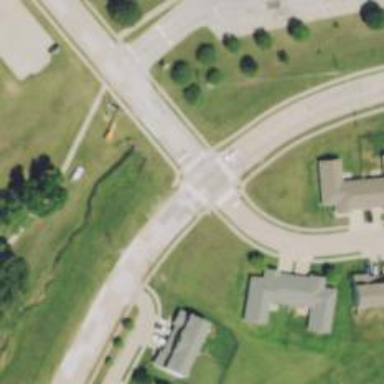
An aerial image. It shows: Uncontrolled road crossing.